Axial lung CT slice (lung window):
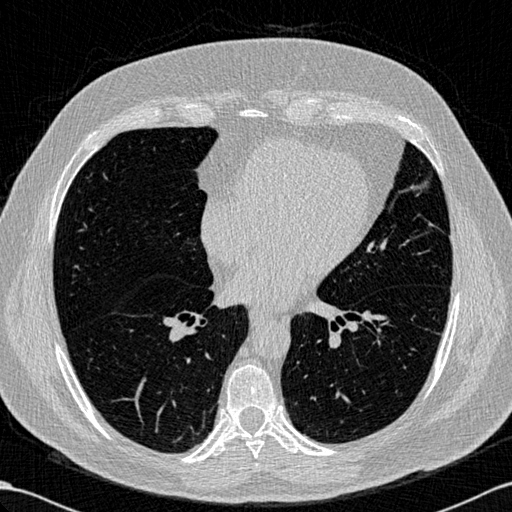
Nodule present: no